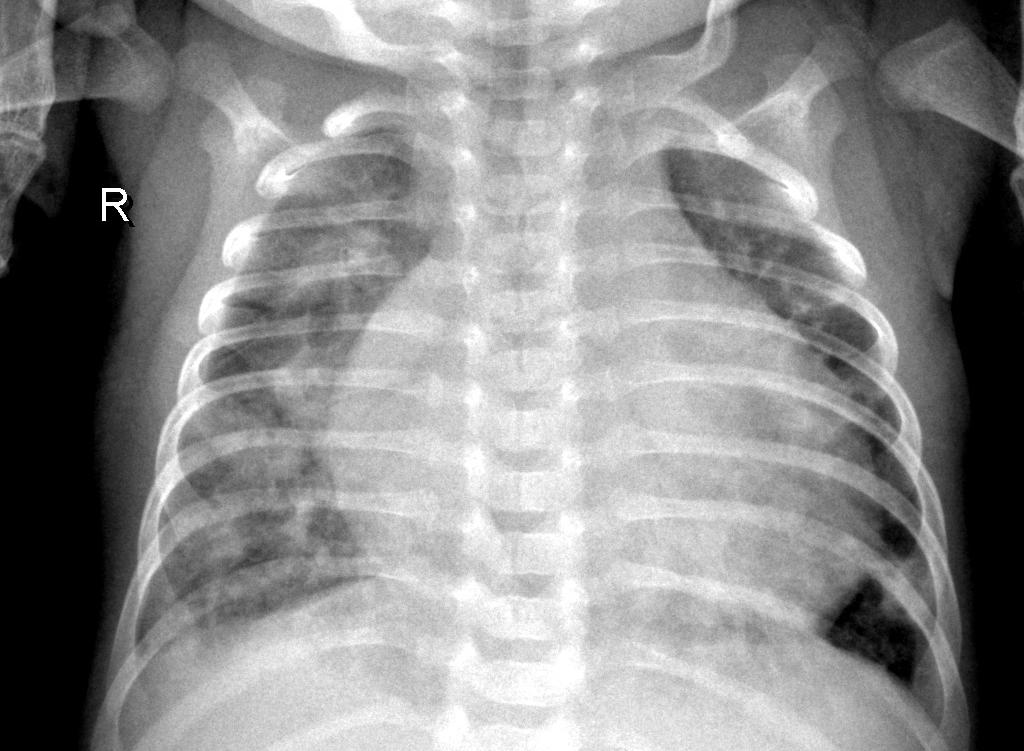
Diagnosis: PNEUMONIA